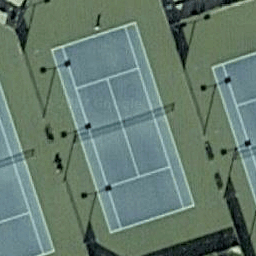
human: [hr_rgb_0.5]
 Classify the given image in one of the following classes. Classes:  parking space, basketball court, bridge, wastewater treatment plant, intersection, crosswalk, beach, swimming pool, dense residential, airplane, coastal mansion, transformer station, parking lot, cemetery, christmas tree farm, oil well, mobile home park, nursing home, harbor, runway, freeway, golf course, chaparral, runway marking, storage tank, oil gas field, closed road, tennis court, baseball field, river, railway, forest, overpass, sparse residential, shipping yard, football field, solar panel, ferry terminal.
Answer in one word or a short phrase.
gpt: tennis court